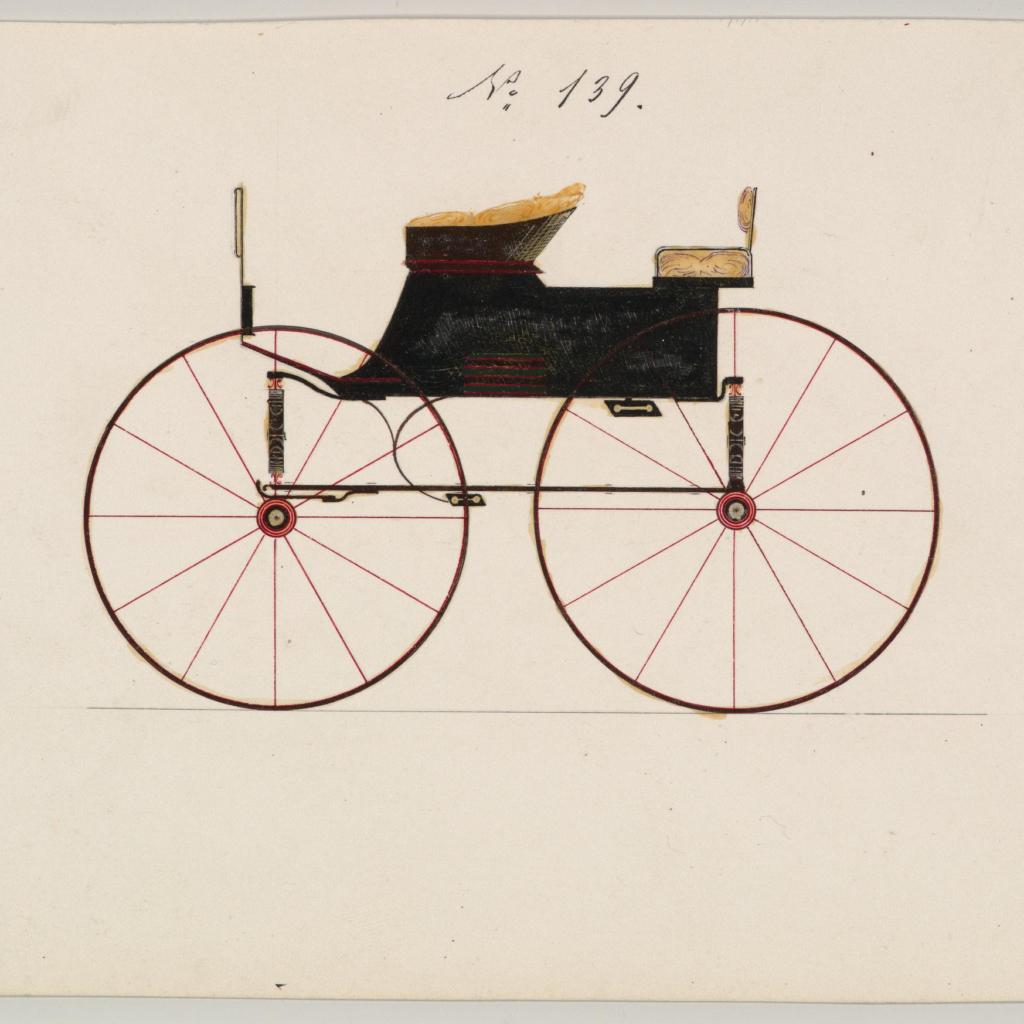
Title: Dog Cart Phaeton #139
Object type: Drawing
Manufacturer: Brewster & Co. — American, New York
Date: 1850–70
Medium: Pen and black ink, watercolor and gouache with gum arabic and metallic ink
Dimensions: sheet: 5 1/16 x 8 3/8 in. (12.9 x 21.3 cm)
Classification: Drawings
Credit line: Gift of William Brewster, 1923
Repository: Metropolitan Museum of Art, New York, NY